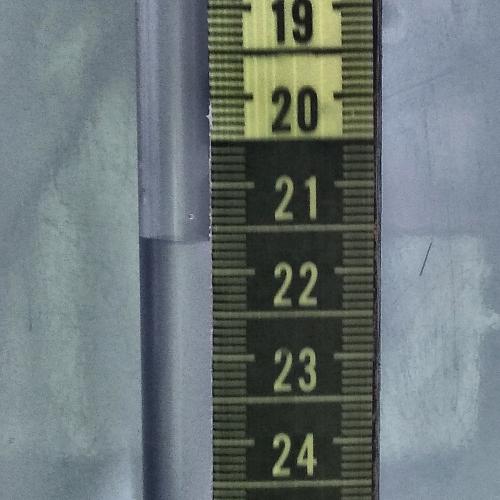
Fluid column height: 21.7 cm